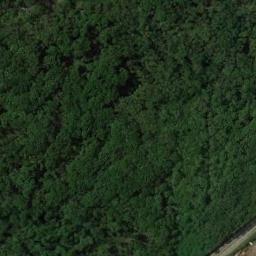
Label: forest